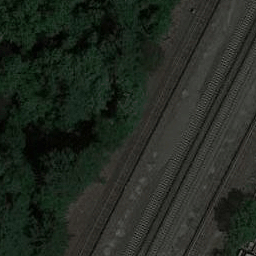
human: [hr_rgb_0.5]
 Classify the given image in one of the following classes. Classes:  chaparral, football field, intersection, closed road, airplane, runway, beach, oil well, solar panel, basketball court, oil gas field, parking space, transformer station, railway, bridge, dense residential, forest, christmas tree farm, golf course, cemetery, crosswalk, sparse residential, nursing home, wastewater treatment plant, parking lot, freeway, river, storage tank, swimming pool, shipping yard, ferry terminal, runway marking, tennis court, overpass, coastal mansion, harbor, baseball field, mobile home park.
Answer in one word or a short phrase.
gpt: railway